Question: I have noticed on iTunes they have these switch like buttons  it has an active and a normal state. However I am unable to replicate it with css at all. Any ideas how to do it?
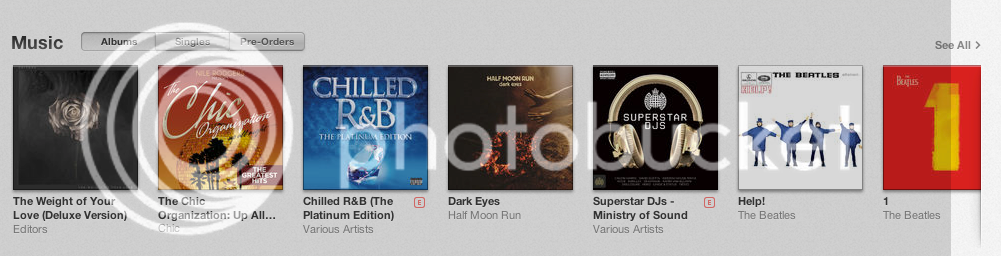
Answer: They are called <URL>